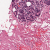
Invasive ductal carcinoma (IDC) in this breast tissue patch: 0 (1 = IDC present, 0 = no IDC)